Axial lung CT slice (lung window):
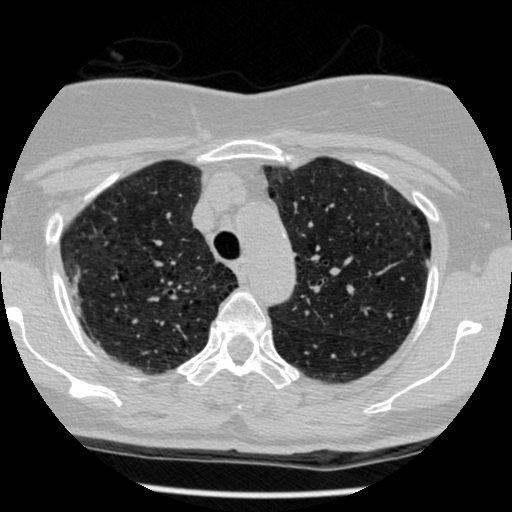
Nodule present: no